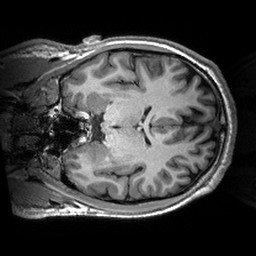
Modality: T1w
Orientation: coronal
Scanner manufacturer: siemens
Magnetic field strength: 3 T
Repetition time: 2.53 s
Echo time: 0.00288 s